Question: Very simple question... I'm hacking it right now with floated percentages (but I know that there has to be a better solution) please see my photo as an example to go by. I want to have the parent stay 100% in width and the search box be an automatic width that always stays next to the search button, and I want the search button to be able to grow as wide as it wants to (depending on the text inside of it/padding).

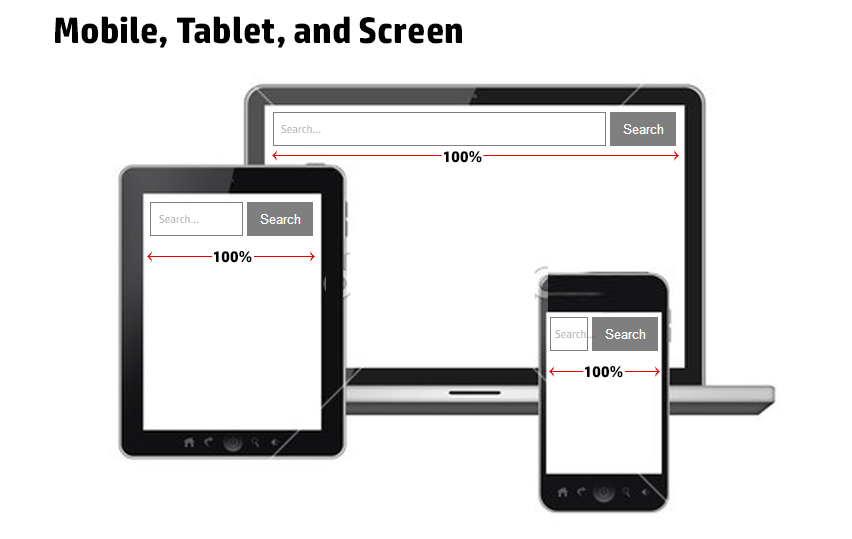
Answer: ## UPDATE (The Flexbox Way!)
The proper way to achieve this now is with Flexbox!
(<URL>
'''
/* CSS
**************************************************************************/
/* Reset */
* { box-sizing: border-box; margin: 0; padding: 0; }
body { margin: 1rem; }
h2 { margin: 2rem 0 0; }
/* Flexbox Example */
.flexbox { display: flex; }
.flexbox .stretch { flex: 1; }
.flexbox .normal { flex: 0; margin: 0 0 0 1rem; }
.flexbox div input { padding: .5em 1em; width: 100%; }
.flexbox div button { padding: .5em 1em; white-space: nowrap; }
<!-- HTML ------------------------------------------------------------------->
<h1>Flexbox Way!</h1>
<h2>Short Word</h2>
<section class="flexbox">
<div class="stretch">
<input type="text" placeholder="Search..." />
</div>
<div class="normal">
<button>Search</button>
</div>
</section>
<h2>Long Word</h2>
<section class="flexbox">
<div class="stretch">
<input type="text" placeholder="Search..." />
</div>
<div class="normal">
<button>Super Long Word For Search Button With Flexbox!</button>
</div>
</section>
'''
---
## THE OLD WAY
I despise using tables or using css to make divs act like tables), But here's the other way.
(<URL>
'''
* { box-sizing: border-box; }
section { width: 100%; display: table; padding: 1em 0 0; }
div { display: table-cell; width: 100%; }
input { width: 100%; padding: .5em 1em; }
button { color: black; padding: .5em 1em; white-space: nowrap; margin: 0 0 0 1em; }
<h1>Short Word</h1>
<section>
<div>
<input type="text" placeholder="Search..." />
</div>
<div>
<button>Search</button>
</div>
</section>
'''
The main trick is to make the section a "display: table;" and the divs inside "display: table-cell;", you're input "width: 100%" and you're button "white-space: nowrap".
I'm still interested in solutions though!
Thank you everyone for your great answers.